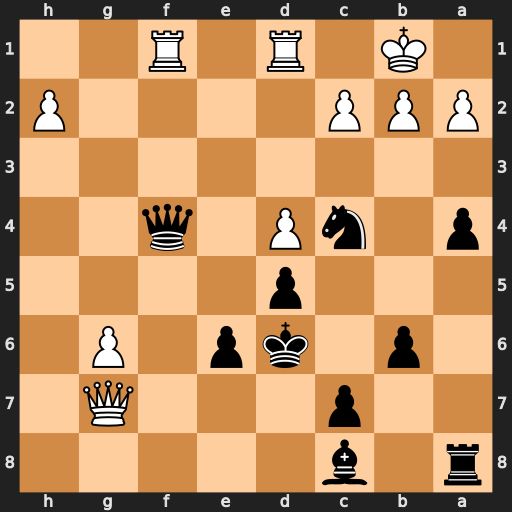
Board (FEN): r1b5/2p3Q1/1p1kp1P1/3p4/p1nP1q2/8/PPP4P/1K1R1R2
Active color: b
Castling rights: -
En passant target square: -
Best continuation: Nd2+ Ka1 Nxf1 Qe5+ Qxe5